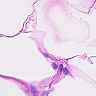
Metastatic tissue present: no